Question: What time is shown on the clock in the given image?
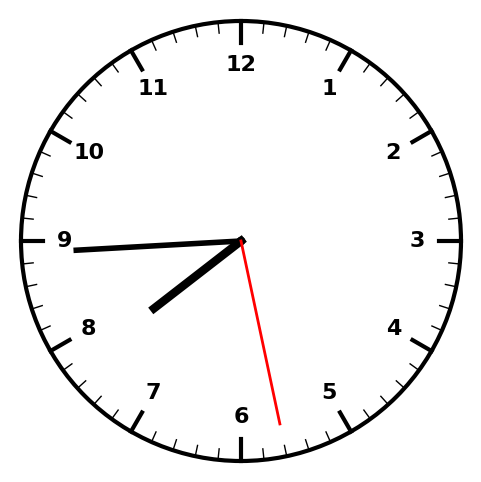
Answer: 07:44:28